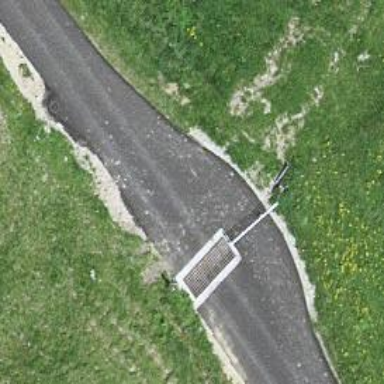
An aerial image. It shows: Cattle grid barrier.